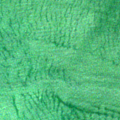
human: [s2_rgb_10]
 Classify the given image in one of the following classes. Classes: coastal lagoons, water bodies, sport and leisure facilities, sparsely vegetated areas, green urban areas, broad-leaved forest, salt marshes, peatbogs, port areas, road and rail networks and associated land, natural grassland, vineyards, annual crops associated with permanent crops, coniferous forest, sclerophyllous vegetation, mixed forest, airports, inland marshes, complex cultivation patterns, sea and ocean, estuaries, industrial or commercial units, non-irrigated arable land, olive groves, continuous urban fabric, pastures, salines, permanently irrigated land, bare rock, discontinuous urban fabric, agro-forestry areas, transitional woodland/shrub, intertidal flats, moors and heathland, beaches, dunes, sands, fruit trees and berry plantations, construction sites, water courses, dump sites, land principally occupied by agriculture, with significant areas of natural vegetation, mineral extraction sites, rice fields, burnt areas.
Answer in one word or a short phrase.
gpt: sea and ocean